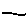
Label: line